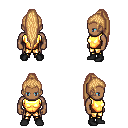
a pixel art fantasy rpg character, male body template, human, dark skin, gold chest armor, gold greaves, light blonde extra-long topknot hairstyle, black shoes, four views (front, back, left, right), 2x2 character sprite sheet, small pixel art, hard edges, no anti-aliasing